A bearing vibration time series has been folded into this square grayscale image, one row per segment of consecutive samples. Determine the bearing's health state. Answer with exactly one of: normal, inner_race, outer_race, ball.
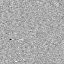
Answer: inner_race